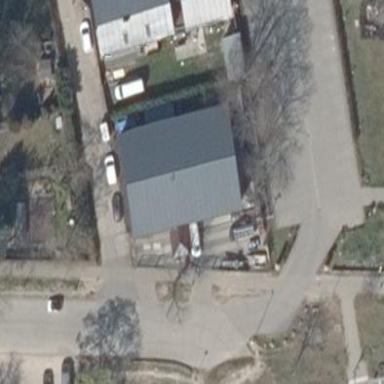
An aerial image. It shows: Gabled roofed house.